Question: What is the value of this measurement?
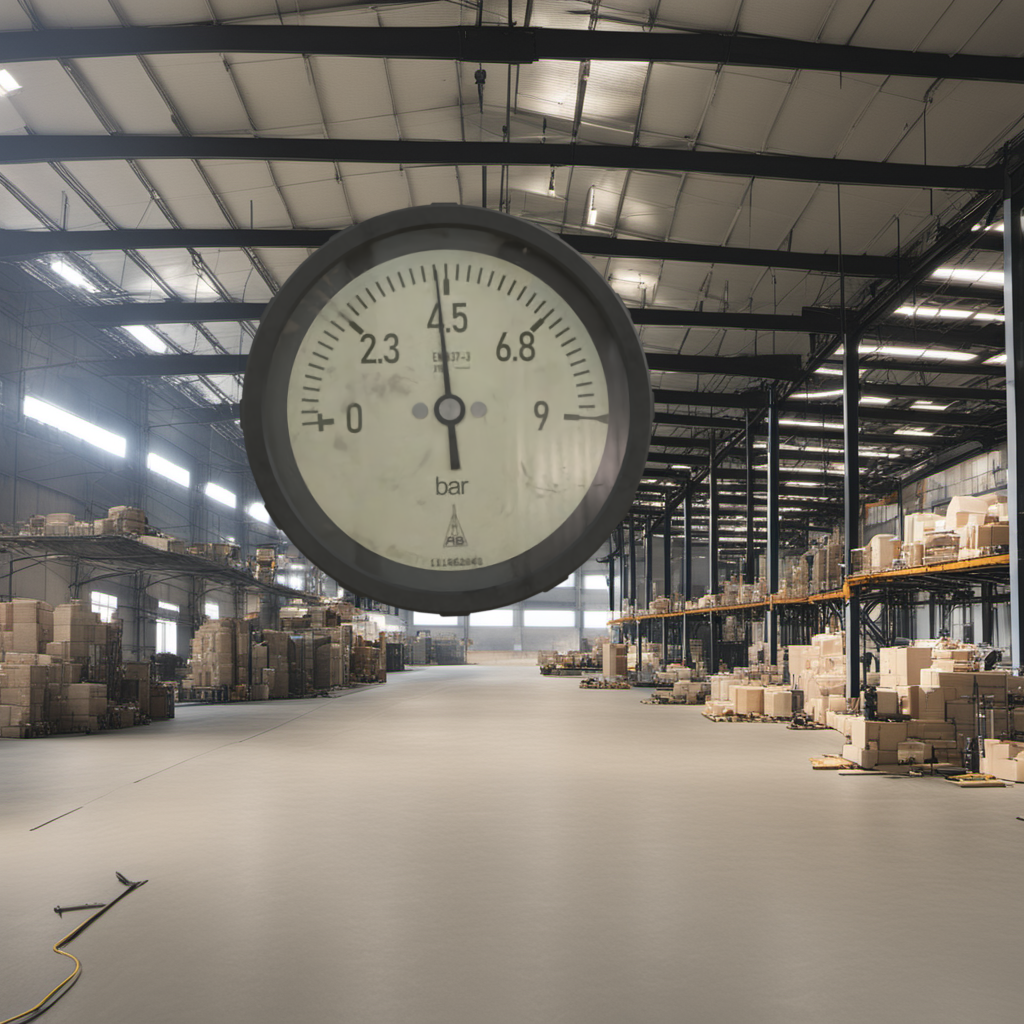
Answer: The result is 4.31
Question: What is the range of the measurement shown in the image?
Answer: The range is from 0 to 9
Question: What is the minimum and maximum value range of this measurement?
Answer: The minimum value is 0 and the maximum value is 9